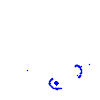
Particle: pion